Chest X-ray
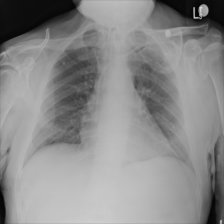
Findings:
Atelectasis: negative
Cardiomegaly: negative
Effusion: negative
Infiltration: negative
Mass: negative
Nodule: negative
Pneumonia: negative
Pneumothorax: negative
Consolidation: negative
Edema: negative
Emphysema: negative
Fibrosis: negative
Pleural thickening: negative
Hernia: negative